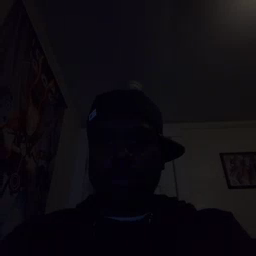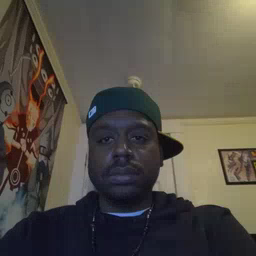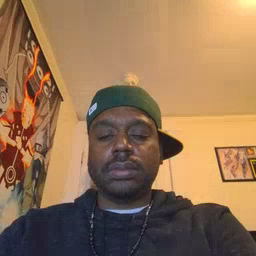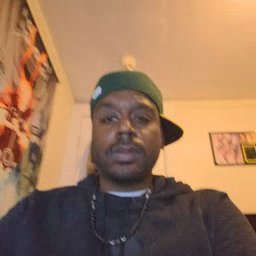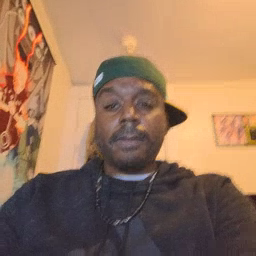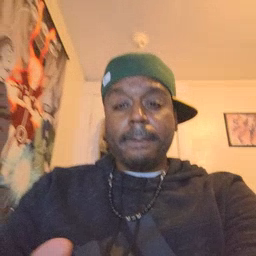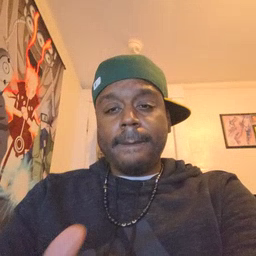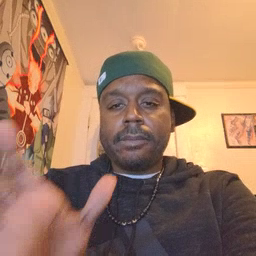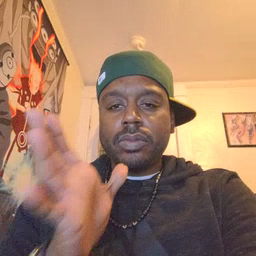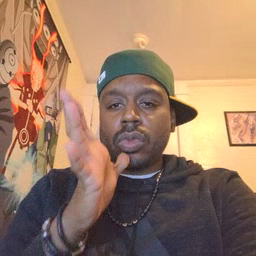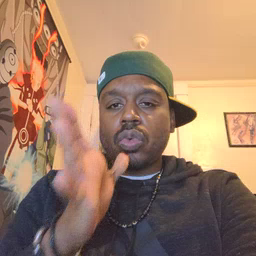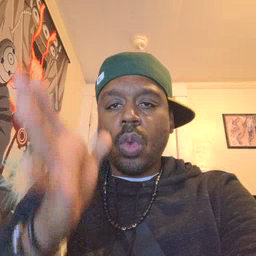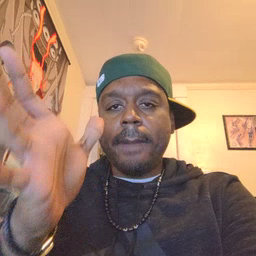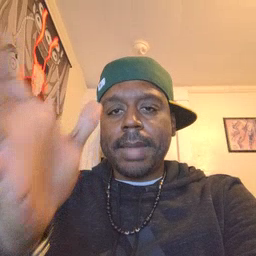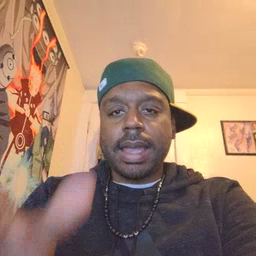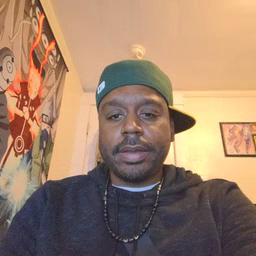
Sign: grandma